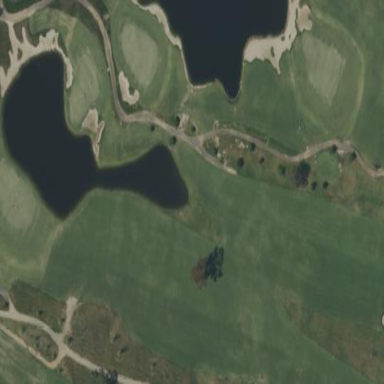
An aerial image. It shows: Golf fairway in the image.